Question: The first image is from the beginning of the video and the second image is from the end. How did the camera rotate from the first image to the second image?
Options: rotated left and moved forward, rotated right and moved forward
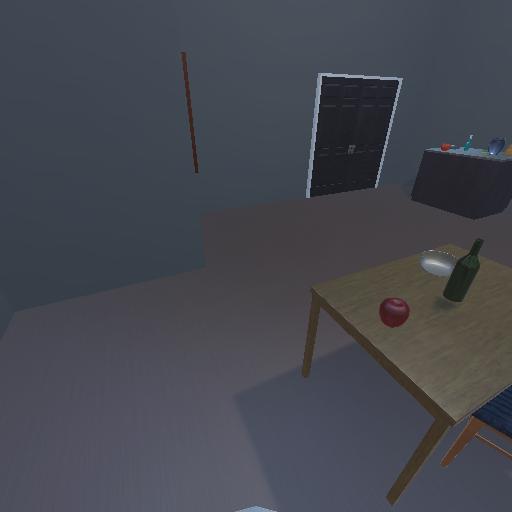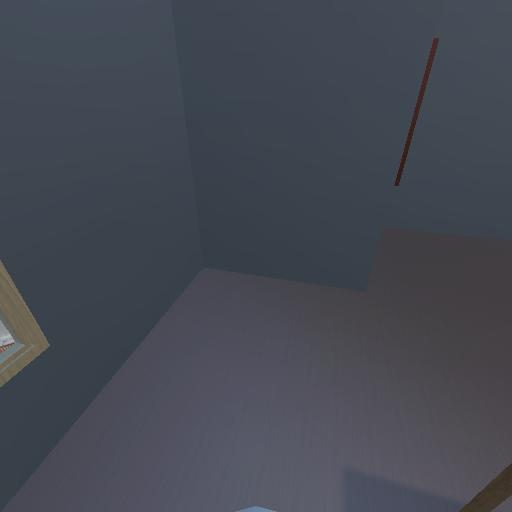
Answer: rotated left and moved forward